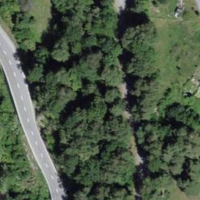
EUNIS habitat code: 45
Species observed at this site:
Tachymarptis melba
Anthus trivialis
Cyanistes caeruleus
Lophophanes cristatus
Pyrrhula pyrrhula
Certhia familiaris
Nucifraga caryocatactes
Fringilla coelebs
Corvus corax
Sylvia atricapilla
Columba palumbus